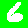
Digit: 6